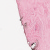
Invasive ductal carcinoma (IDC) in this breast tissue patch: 0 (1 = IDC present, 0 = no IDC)